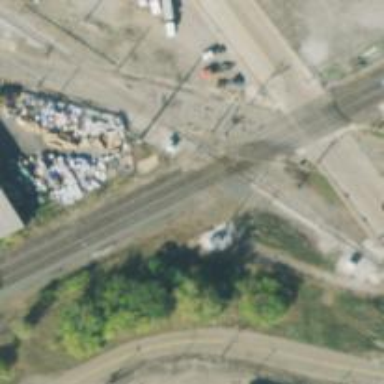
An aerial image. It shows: Railway crossing.